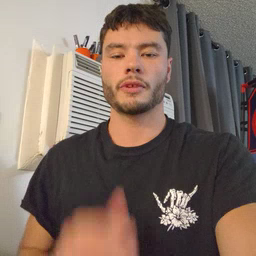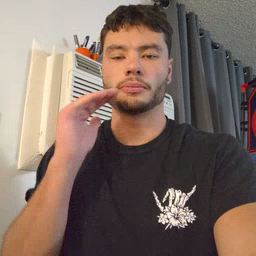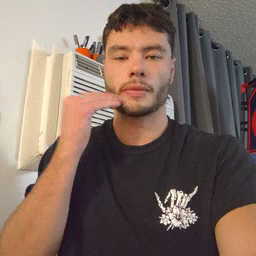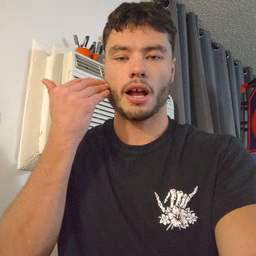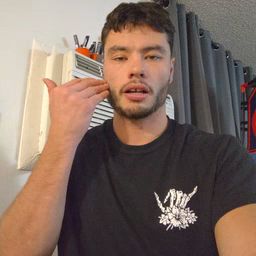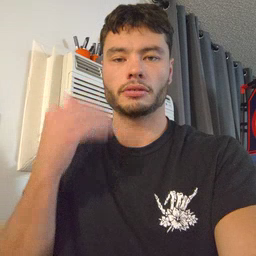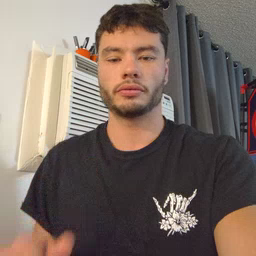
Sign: smile